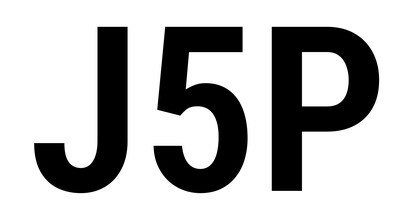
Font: Roboto_Condensed_SemiBold